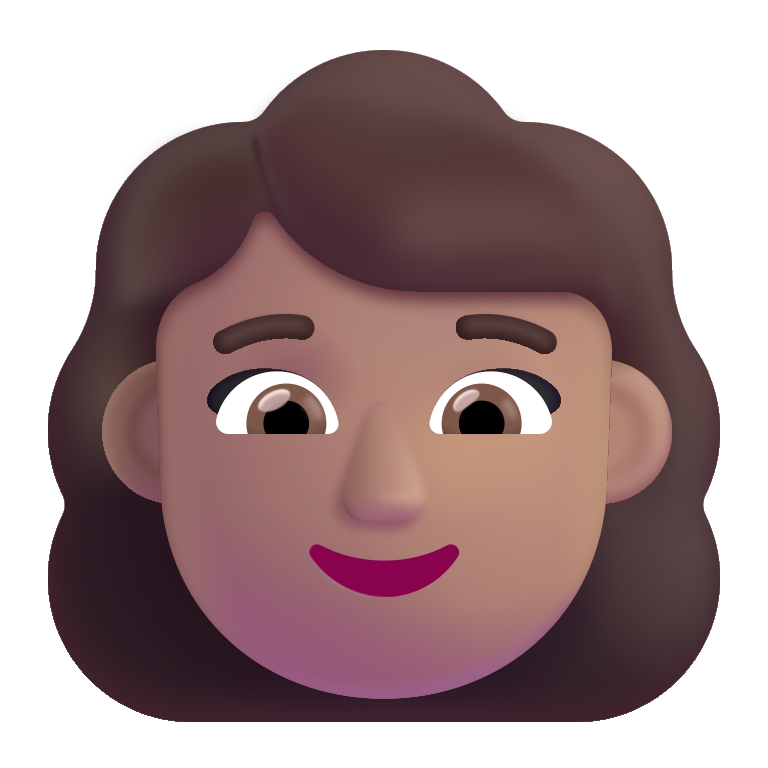
woman color